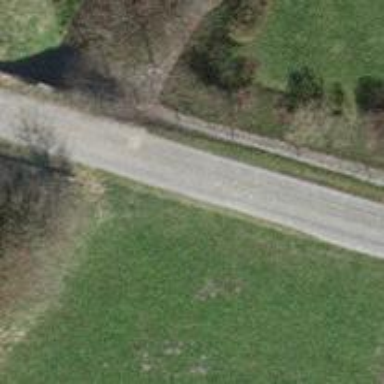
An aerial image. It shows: Gravel track road with bridge.